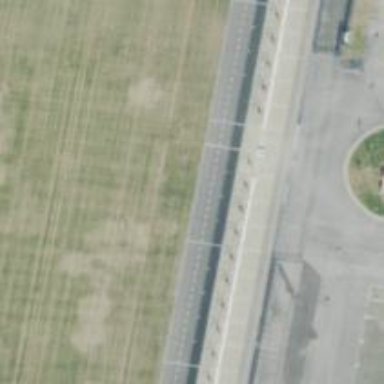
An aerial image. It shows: Raceway for motor sports.